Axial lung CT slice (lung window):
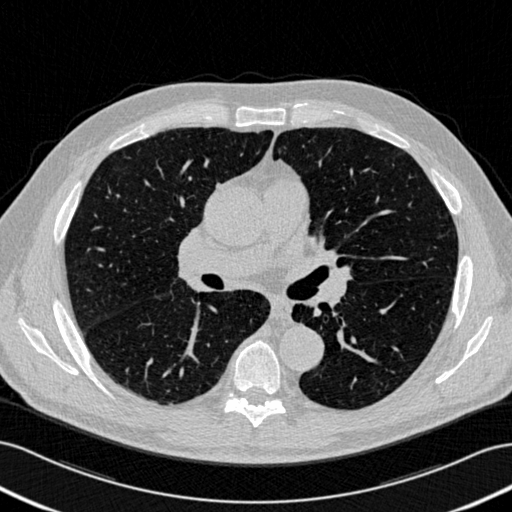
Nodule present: no